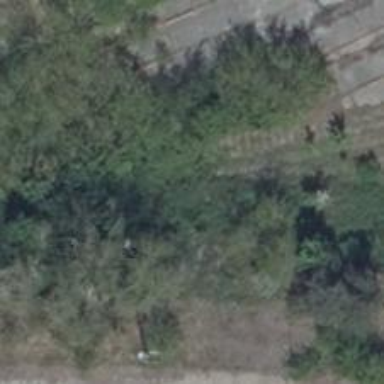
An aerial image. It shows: Unused railway yard.